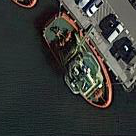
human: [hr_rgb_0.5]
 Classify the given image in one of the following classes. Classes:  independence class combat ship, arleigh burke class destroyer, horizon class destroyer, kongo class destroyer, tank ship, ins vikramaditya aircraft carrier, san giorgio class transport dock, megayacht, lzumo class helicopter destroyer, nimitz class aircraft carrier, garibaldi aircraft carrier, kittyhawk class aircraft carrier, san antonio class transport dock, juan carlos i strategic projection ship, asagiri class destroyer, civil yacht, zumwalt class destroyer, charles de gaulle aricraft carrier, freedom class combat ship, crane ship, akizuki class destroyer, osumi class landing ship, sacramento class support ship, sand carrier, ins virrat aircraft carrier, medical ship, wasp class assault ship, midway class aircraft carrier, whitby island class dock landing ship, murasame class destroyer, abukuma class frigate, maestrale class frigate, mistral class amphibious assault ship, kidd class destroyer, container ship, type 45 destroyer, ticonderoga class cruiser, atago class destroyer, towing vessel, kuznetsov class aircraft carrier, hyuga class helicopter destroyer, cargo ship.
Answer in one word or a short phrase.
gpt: Towing vessel